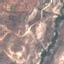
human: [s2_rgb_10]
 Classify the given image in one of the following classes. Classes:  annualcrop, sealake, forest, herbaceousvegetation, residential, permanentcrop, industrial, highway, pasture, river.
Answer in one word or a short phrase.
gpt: HerbaceousVegetation